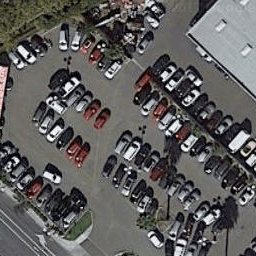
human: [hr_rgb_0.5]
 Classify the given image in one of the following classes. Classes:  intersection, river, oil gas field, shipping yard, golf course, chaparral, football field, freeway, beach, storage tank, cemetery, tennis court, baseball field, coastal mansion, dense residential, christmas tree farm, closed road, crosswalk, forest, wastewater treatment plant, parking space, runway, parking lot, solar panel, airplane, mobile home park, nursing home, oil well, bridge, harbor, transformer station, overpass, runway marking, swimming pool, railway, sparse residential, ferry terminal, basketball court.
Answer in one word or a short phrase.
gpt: parking lot